Question: Good day. In WordPress via Settings -> Reading, I updated the page my posts get output (see screen shot). New page is called Blog. It's parent page is News.
Posts are displaying fine, however, for the Blog page, is_home() is now true!?!. It's URL is unchanged (/news/blog).
A little background: Under the hood I sniff each page to determine what sub nav to display. Since the posts page thinks it's the home page, no sub nav is output, which is not correct.
Why it would lose it's true parent and think that it's the home page now? Is this by design? Any way around this?
WordPress version:3.1 / Theme: Starkers
Thanks.

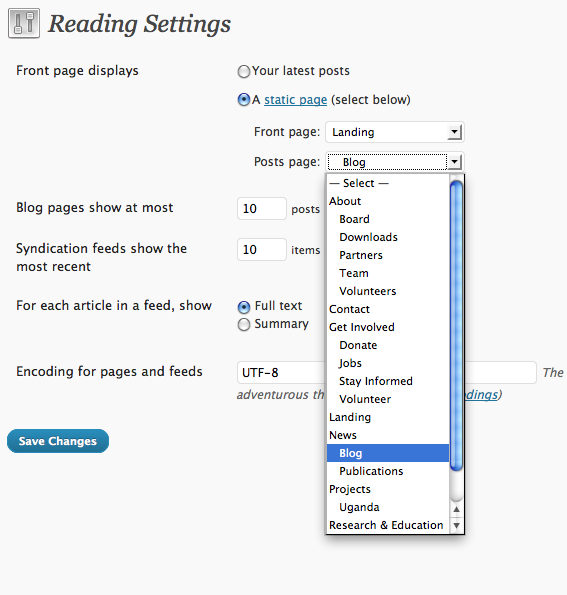
Answer: This behavior is normal and causes a lot of confusion. You can either add a special case to the code for your subnav based on the is_home() conditional, or you can create a custom page template that includes a secondary query using WP_Query to pull in recent posts.
Here is a skeleton for the secondary query:
'''
<?php $secondary_query = new WP_Query(array('post_type' => 'post')); ?>
<?php if($secondary_query->have_posts()): ?>
<?php while($secondary_query->have_posts()): ?>
<?php $secondary_query->the_post(); ?>
<?php // normal query stuff like the_title() and the_content() ?>
<?php endwhile; endif;?>
<?php wp_reset_postdata(); ?>
'''